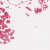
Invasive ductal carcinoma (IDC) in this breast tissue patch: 0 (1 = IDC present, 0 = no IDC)